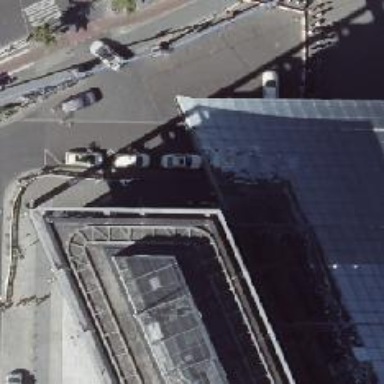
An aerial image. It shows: Taxi stand.